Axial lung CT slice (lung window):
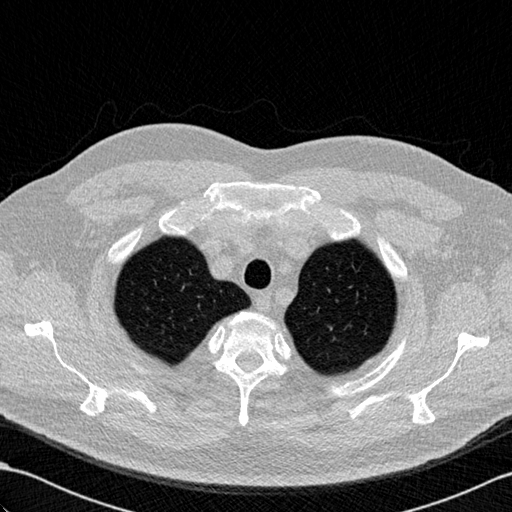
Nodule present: no